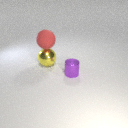
large red rubber sphere above large yellow metal sphere